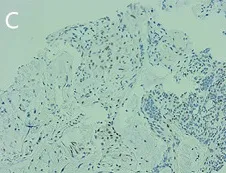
Preoperative immunohistochemical staining of descending duodenum, left lung mass, and left upper bronchus. (C) Immunohistochemical staining of P53 expression in the descending duodenum.
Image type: pathology (immunostaining)